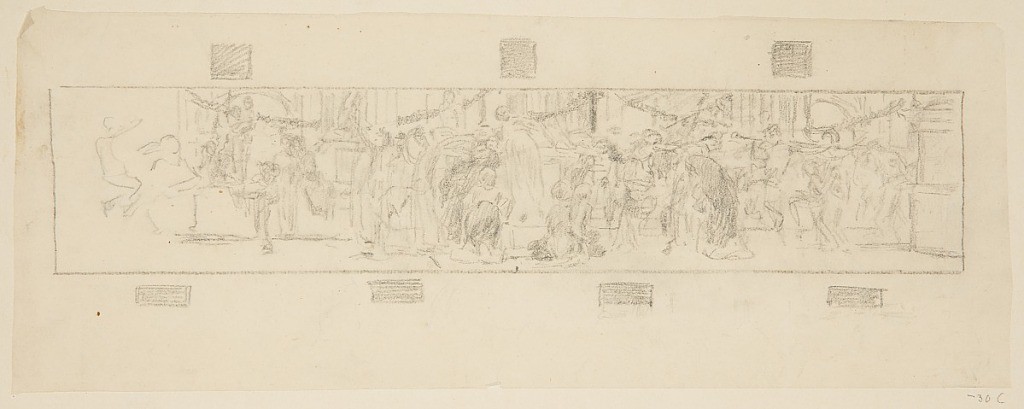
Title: Study for a procession, “Vintage Festival,” Mendelssohn Glee Club, New York, NY
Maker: Robert Frederick Blum, American, 1857–1903
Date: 1895–1898
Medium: Pastel crayon on tracing paper
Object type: Drawing
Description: Sketch of male and female figures in procession through an arcade with columns and pedestals. Similar, but still with the group 1904-16-27. The detailed architectural setting is shown. Squares are shown above, oblongs under the picture.